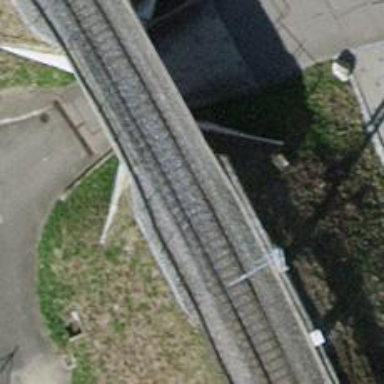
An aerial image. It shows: Bridge over electrified railway with contact line.